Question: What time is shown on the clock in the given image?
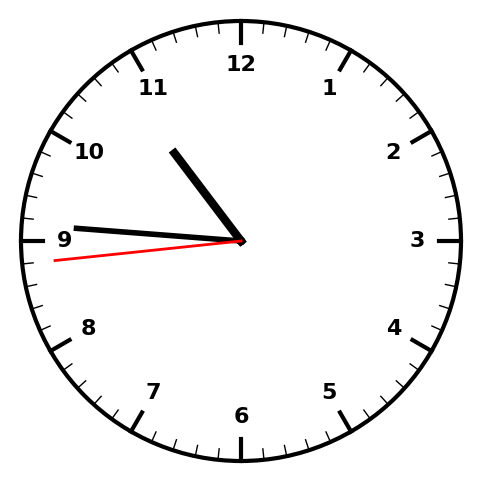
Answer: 10:45:44